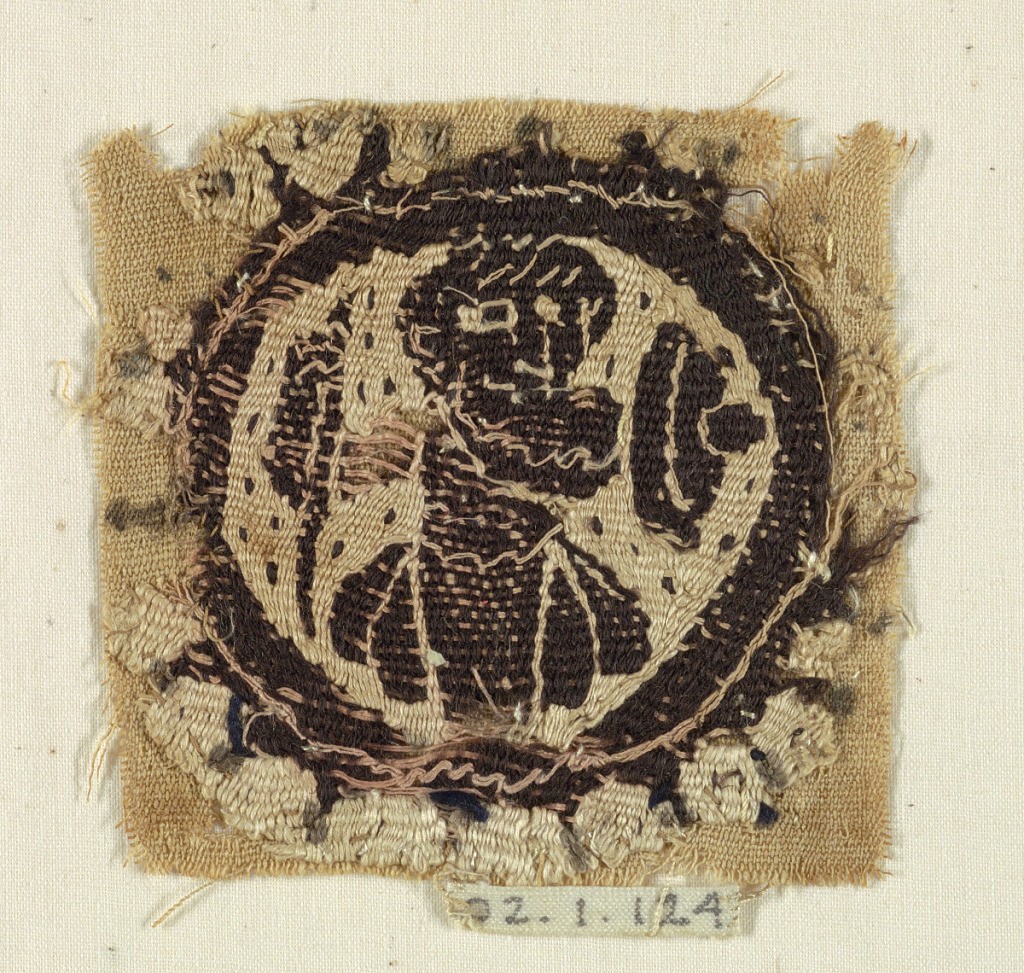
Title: Fragment
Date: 4th–5th century
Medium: Warp; S-spun linen. Wefts; S-spun wool, S-spun linen Technique: slit tapestry with supplementary weft wrapping
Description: A roundel, in monochrome tapestry, depicting a figure in a skirt holding a shield on one hand and a long weapon on the other.  The roundel has a scalloped border.